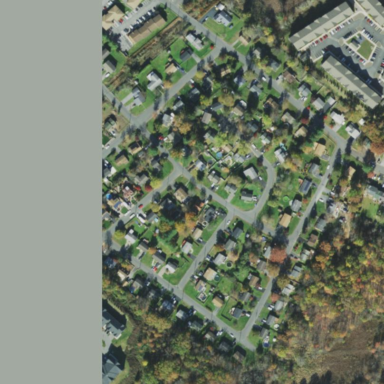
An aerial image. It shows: Residential neighbourhood.